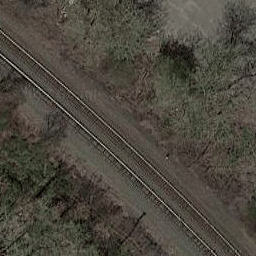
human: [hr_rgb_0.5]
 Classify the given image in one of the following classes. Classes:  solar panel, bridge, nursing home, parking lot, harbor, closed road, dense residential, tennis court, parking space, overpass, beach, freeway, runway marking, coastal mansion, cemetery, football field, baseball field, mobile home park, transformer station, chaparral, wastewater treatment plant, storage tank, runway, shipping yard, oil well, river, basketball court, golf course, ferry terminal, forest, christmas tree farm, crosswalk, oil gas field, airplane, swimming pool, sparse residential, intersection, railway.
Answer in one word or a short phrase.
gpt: railway